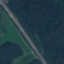
Land use / land cover: Highway